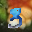
Label: 3